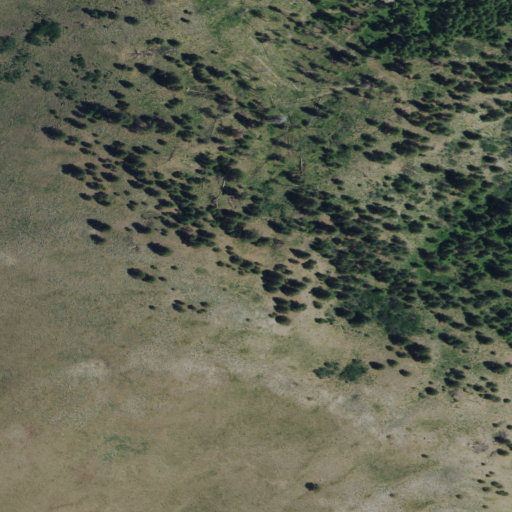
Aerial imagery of mountain in Idaho named Timber Butte containing grassland, evergreen forest, and shrub